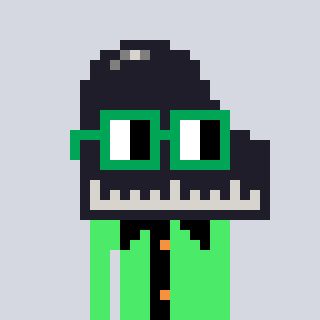
a pixel art character with square green glasses, a piano-shaped head and a teal-colored body on a cool background